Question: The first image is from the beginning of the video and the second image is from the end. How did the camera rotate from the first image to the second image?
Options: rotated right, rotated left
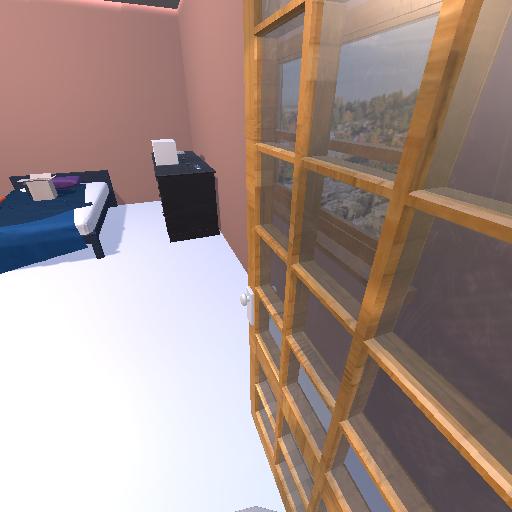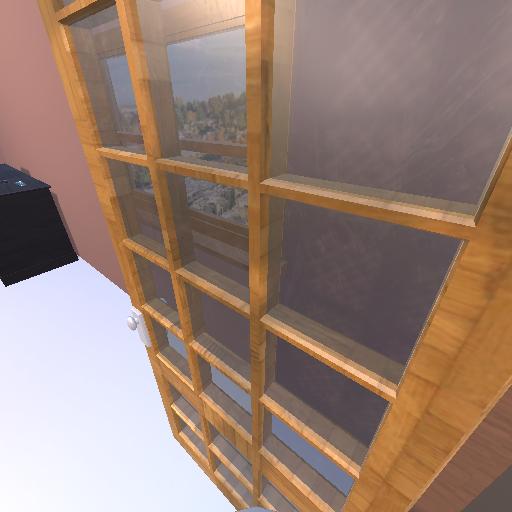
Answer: rotated right